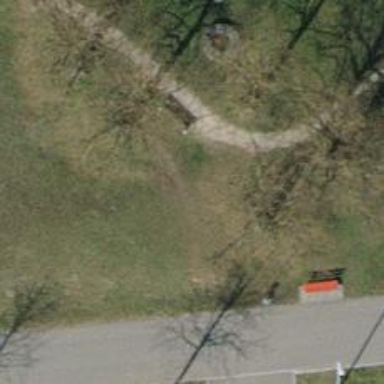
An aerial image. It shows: Brown bench in the vicinity.